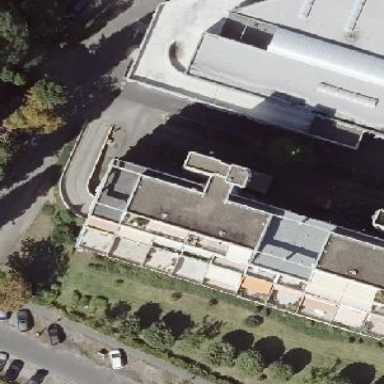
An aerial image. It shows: Flat-roofed apartment building.